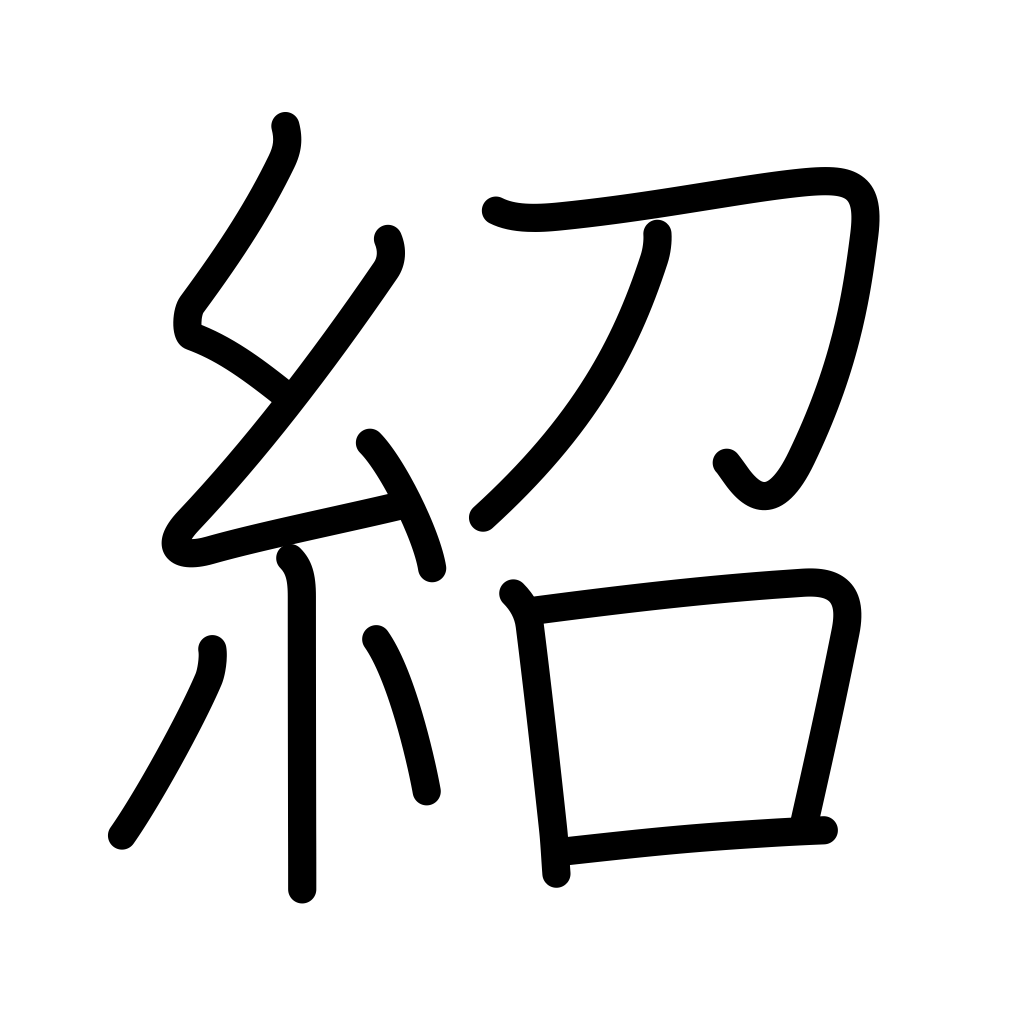
Meaning: introduce, inherit, help